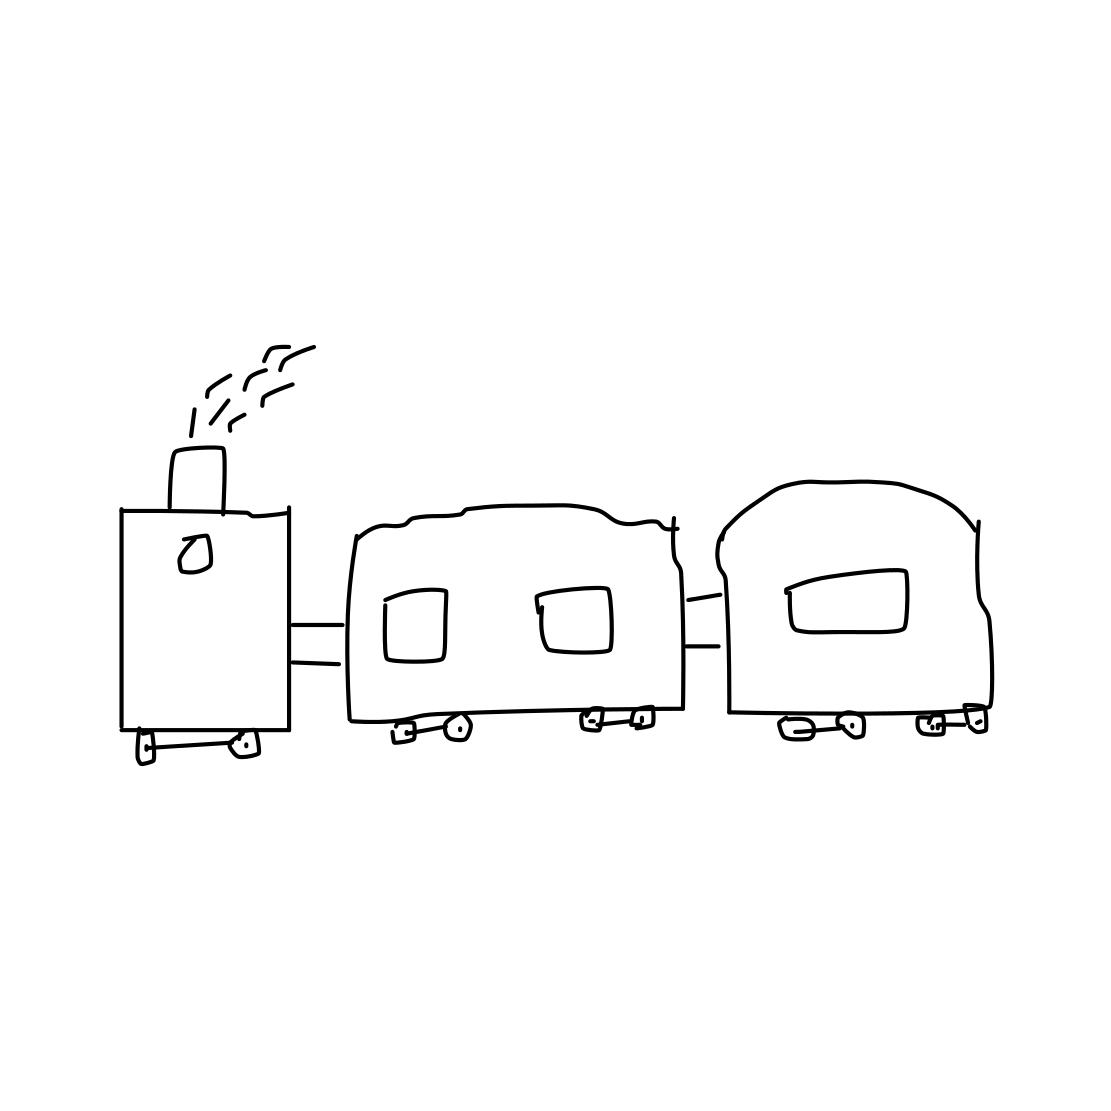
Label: train